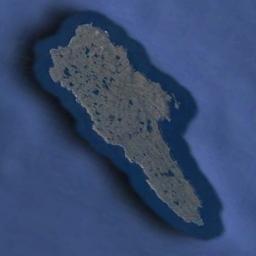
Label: island